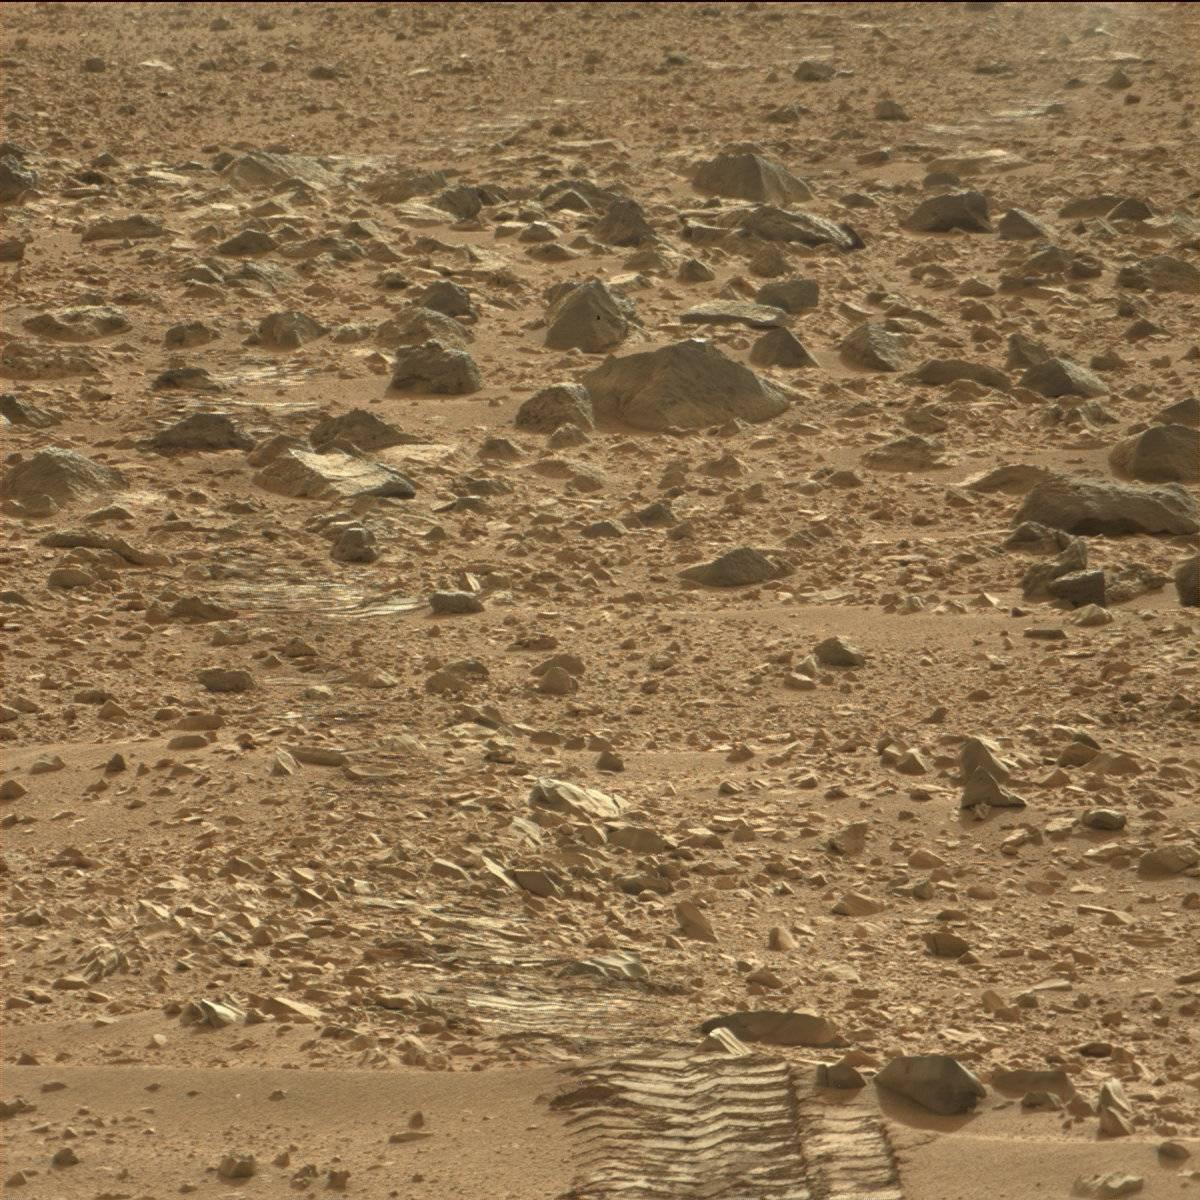
Terrain classes present: Bedrock, Rock, Sand / Soil, Track